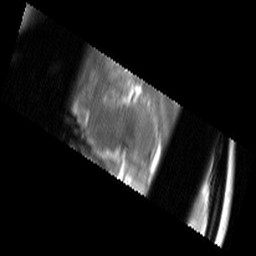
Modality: T2w
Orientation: sagittal
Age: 23
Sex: female
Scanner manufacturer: siemens
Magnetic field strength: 3 T
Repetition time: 9.44 s
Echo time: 0.064 s